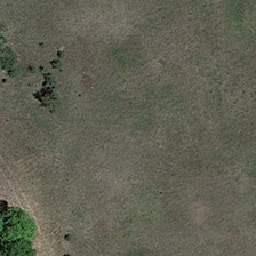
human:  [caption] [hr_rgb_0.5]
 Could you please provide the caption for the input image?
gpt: It is a rather barren lawn with several trees that decorate here.

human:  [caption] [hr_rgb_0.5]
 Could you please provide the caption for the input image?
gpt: the meadow with some bushes is near a forest .

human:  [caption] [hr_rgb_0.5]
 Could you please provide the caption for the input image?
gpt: Here is a bald meadow with some trees.

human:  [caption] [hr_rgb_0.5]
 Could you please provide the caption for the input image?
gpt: It's quite bare grass, with a few trees decorating it.

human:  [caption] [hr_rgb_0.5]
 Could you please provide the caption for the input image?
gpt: This is a wasteland. There are many trees here.